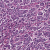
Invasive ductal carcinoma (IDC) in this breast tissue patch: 1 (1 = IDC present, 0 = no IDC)